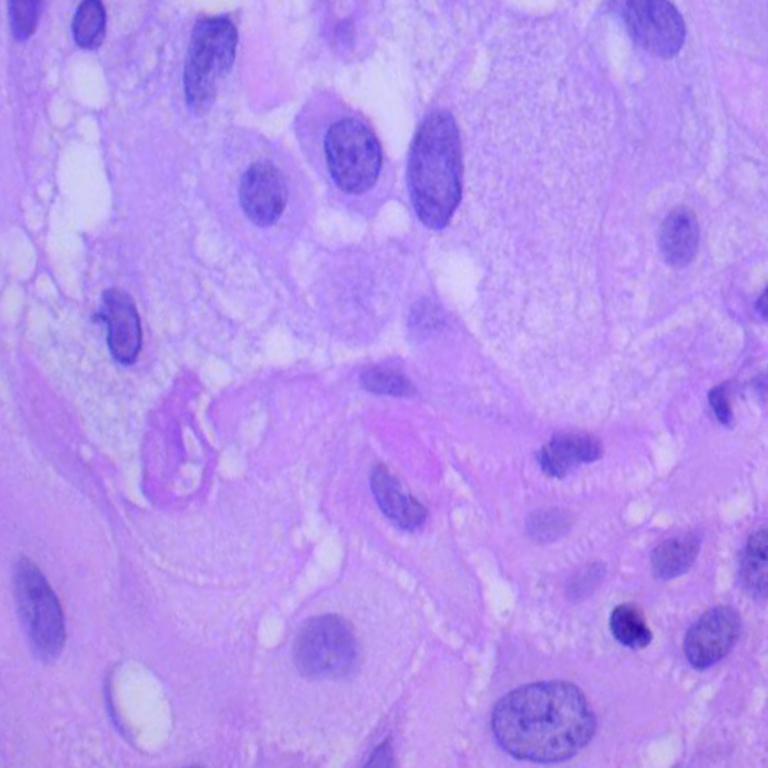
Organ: lung
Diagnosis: squamous carcinomas